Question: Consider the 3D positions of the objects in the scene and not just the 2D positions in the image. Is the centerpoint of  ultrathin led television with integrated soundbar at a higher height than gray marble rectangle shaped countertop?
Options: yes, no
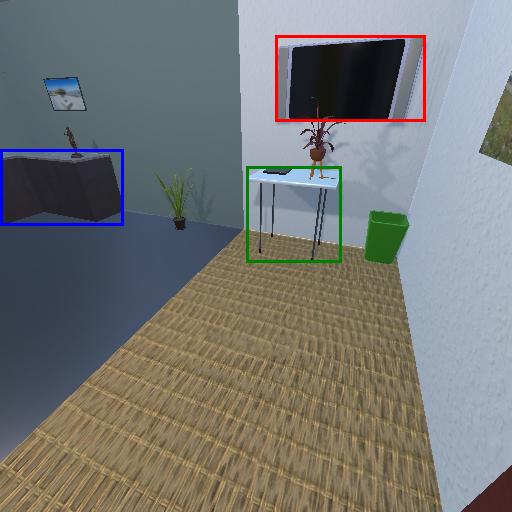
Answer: yes